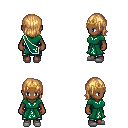
a pixel art fantasy rpg character, female body template, human, dark skin, sash dress, metal pants, light blonde long bangs hairstyle, gold tiara, white slippers, four views (front, back, left, right), 2x2 character sprite sheet, small pixel art, hard edges, no anti-aliasing